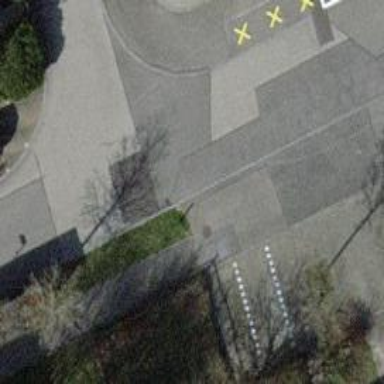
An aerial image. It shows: Asphalt footway with unmarked crossing.